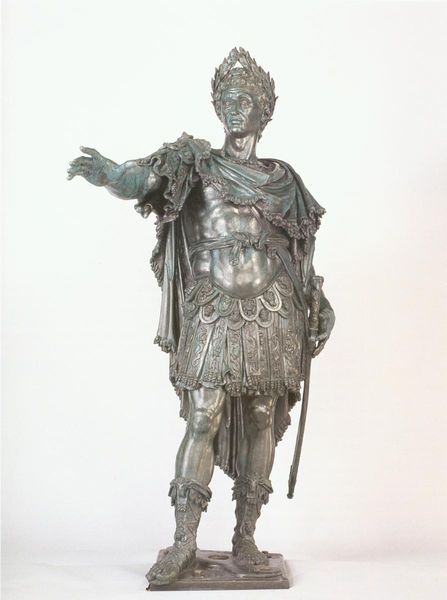
Titel: Augustusbrunnen
Künstler: Hubert Gerhard
Standort: Augsburg, Maximilianstraße (EU - D - B)
Schlagwörter: hand, kampf, mann, umhang, geste, zeichen, tuch, rock, mensch, sockel, figur, gewand, mantel, locken, skulptur, statue, kaiser, sandalen, bauch, bronze, eisen, panzer, kupfer, schwert, waffe, herrscher, kranz, lorbeerkranz, rüstung, sieg, rom, römer, toga, feldherr, platten, sieger, siegerpose, römisch, gruss, caesar, gehoben, asterix, cesar, obelix, harmisch, gallier, lorrbeer, arm ausgestreckt, lorrbeerkranz, lobeerkranz